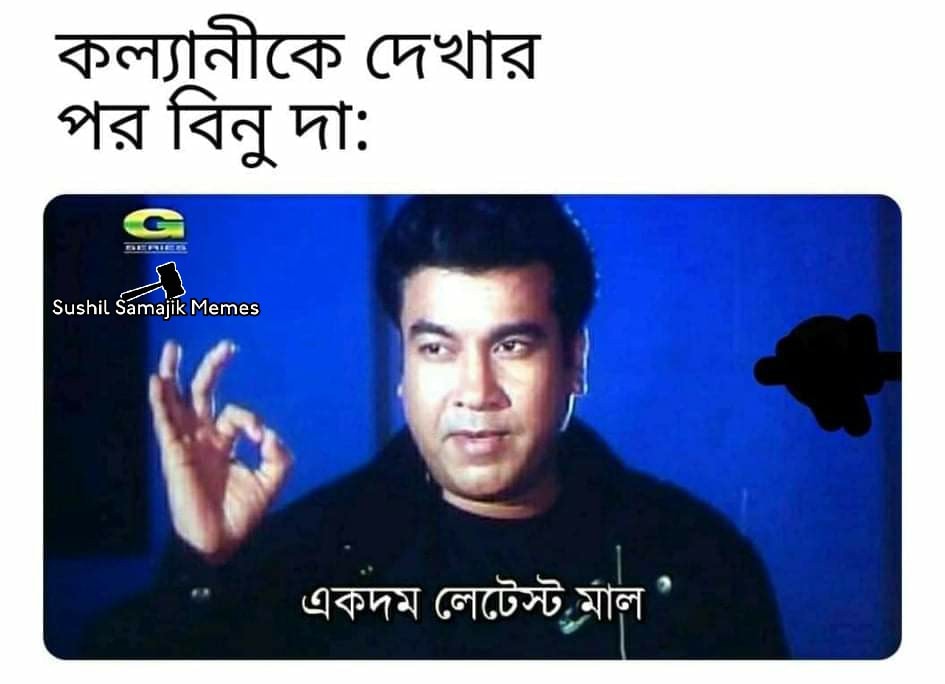
Caption: কল্যানীকে দেখার পর বিনু দা :       একদম লেটেস্ট মাল
Label: hate